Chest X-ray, AP view. Patient: 51 years old, sex F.
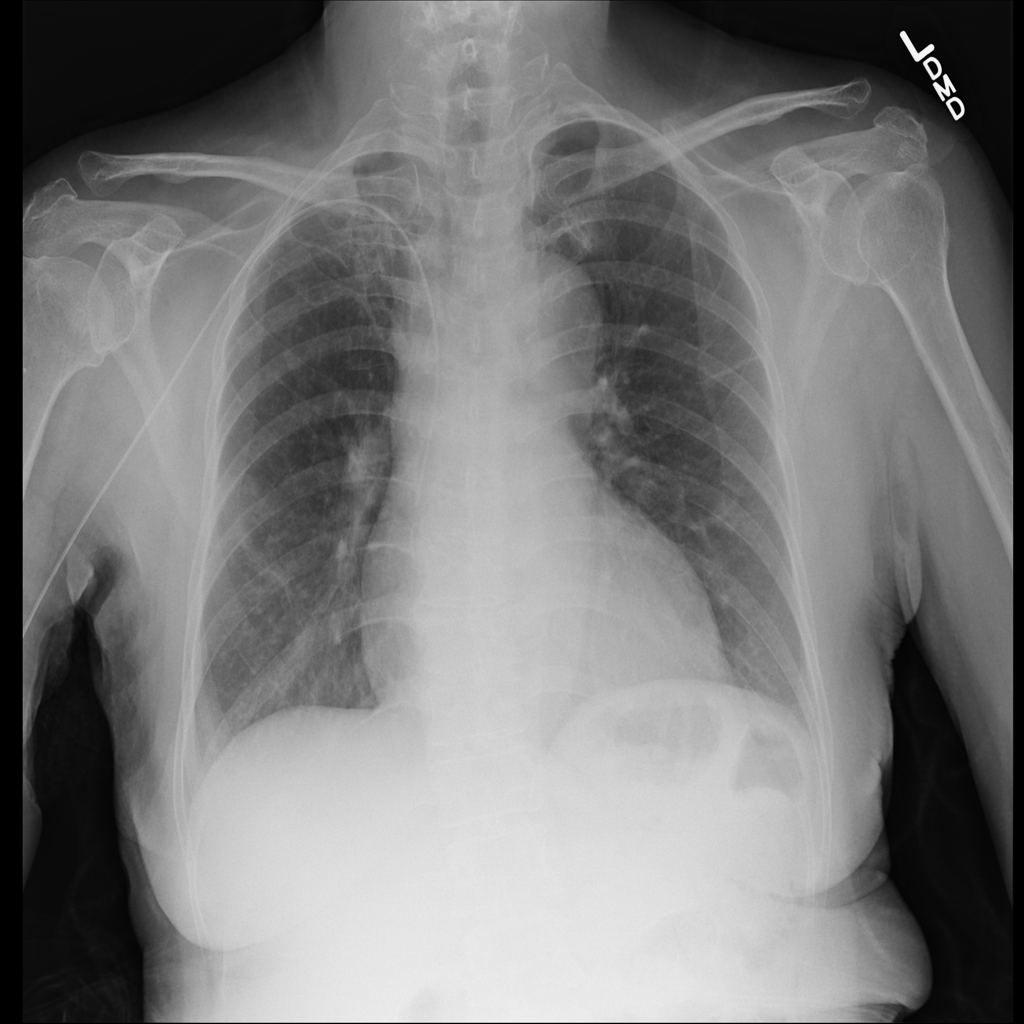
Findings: Atelectasis